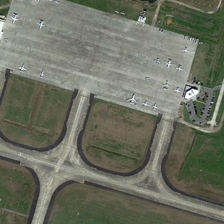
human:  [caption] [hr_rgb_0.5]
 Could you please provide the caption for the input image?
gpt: some planes are in a parking apron surrounded by meadows in an airport .

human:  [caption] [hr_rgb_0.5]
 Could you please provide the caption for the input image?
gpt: a long broad runway is near the airport .

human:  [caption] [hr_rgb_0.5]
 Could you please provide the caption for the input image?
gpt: some planes are in a parking apron surrounded by meadows in an airport .

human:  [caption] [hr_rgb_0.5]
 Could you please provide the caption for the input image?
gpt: a large number of cars parked beside the airport plains .

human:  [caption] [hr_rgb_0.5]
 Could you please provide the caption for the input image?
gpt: a large number of cars parked beside the airport plains .